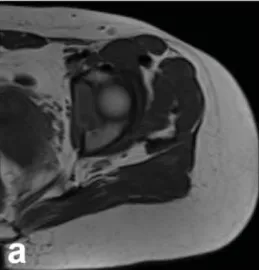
MRI of the left hip joint before treatment. (a) Axial image of T1-weighted image.
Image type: radiology (mri)